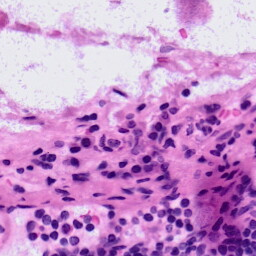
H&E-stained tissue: LymphNode